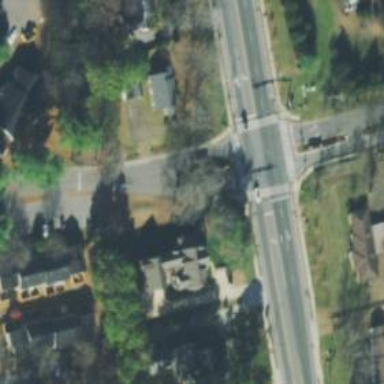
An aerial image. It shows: Marked road crossing.